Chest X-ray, PA view. Patient: 48 years old, sex F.
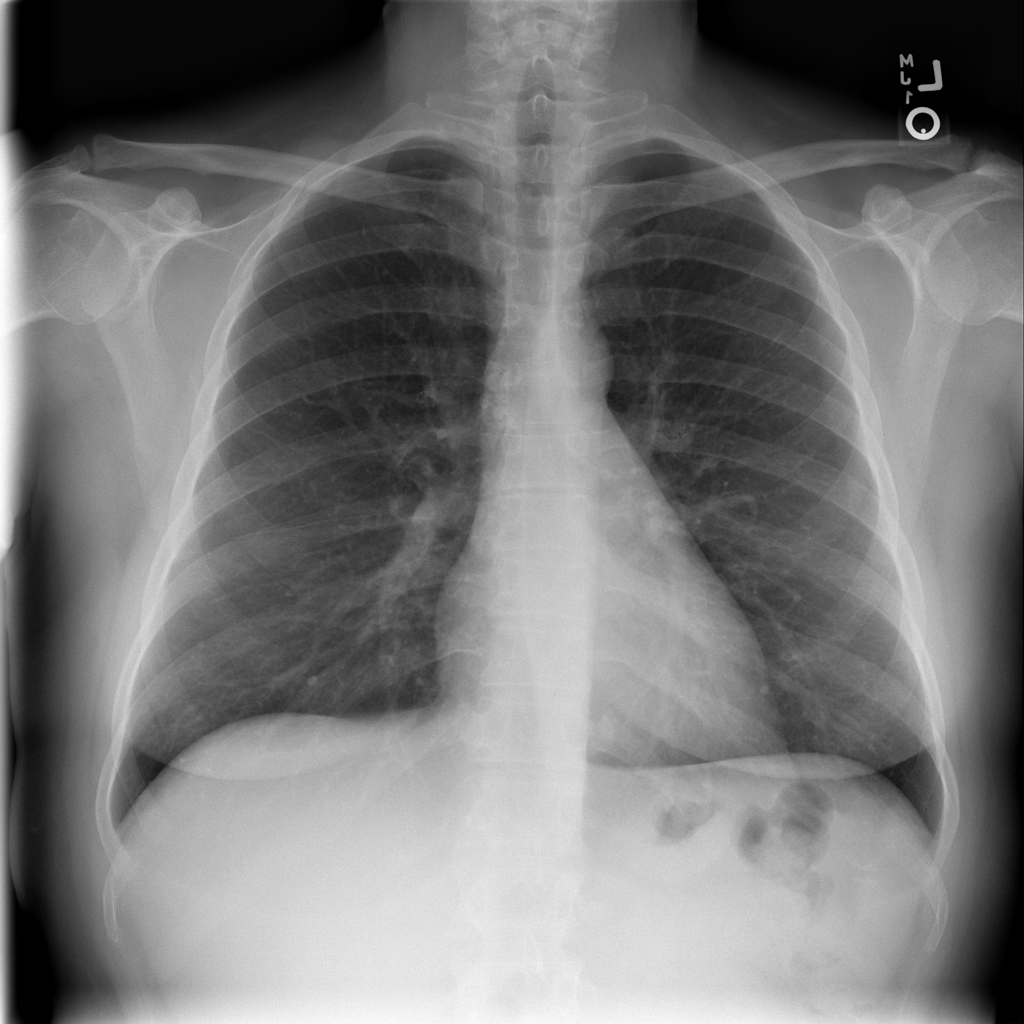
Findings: No Finding